Field crop: maize
Growth stage: 2
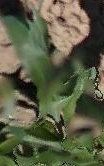
Species: maize